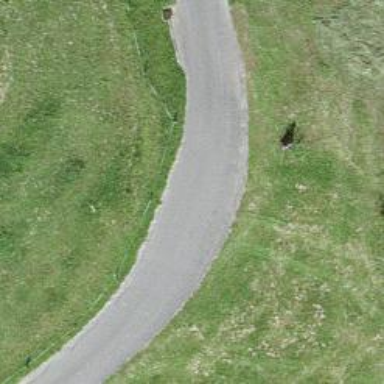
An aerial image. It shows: Well-maintained track road with grade 1 tracktype.